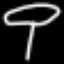
Label: mushroom